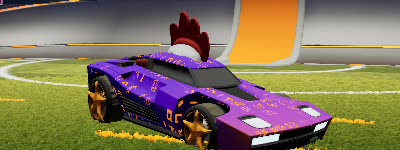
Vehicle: breakout